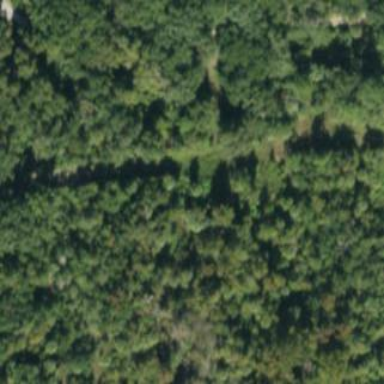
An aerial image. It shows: Woodland consisting mainly of needle-leaved trees.